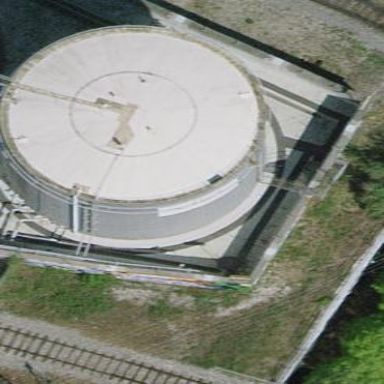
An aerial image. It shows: Building with storage tank.